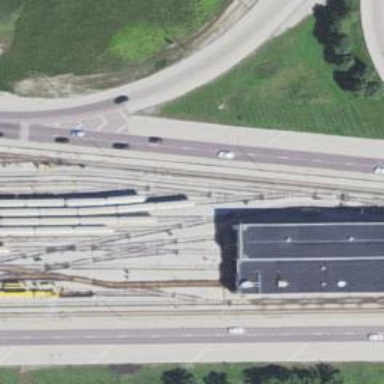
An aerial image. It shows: Electrified rail service yard.